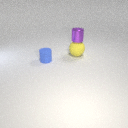
small purple metal cylinder above large yellow rubber sphere